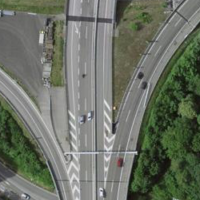
EUNIS habitat code: 57
Species observed at this site:
Chorthippus brunneus
Chorthippus biguttulus